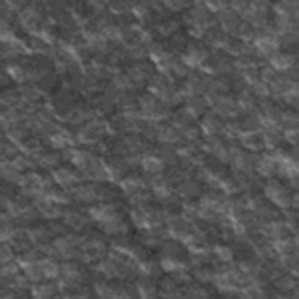
Label: frost